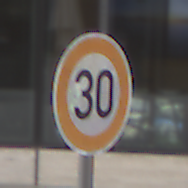
Verkehrszeichen: Geschwindigkeit30
Umgebung: Outdoor, Urban
Tageszeit: Midday
Wetter: Overcast
Licht: Natural
Jahreszeit: NotSpecified
Kontrast: LowContrast